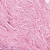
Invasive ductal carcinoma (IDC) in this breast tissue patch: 0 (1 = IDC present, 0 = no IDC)